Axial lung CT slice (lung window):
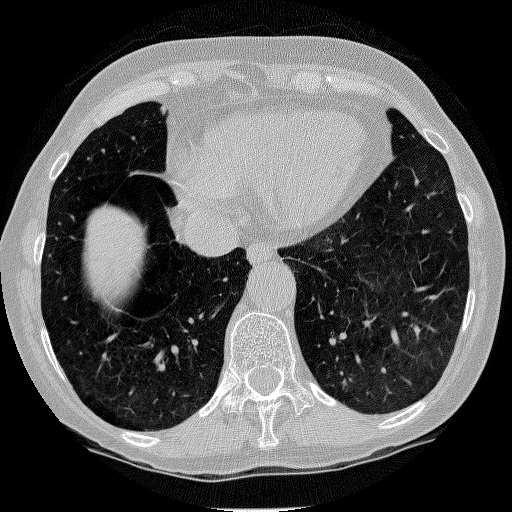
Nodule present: no